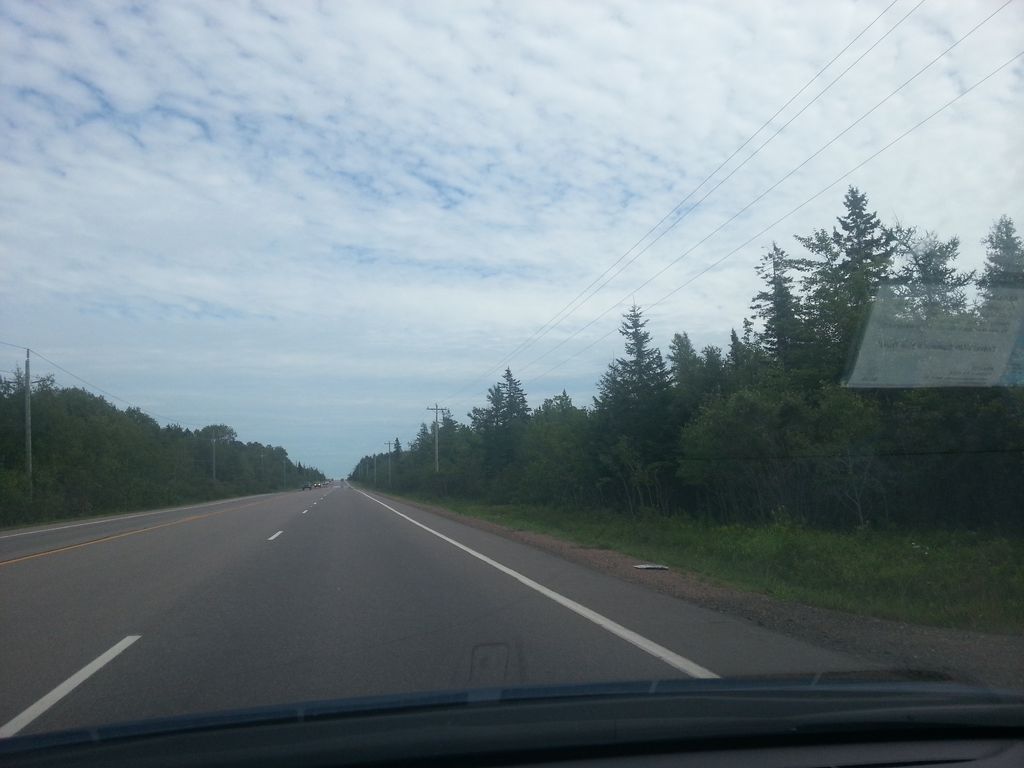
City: charlottetown